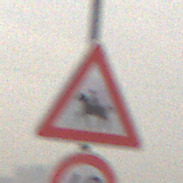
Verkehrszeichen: ReiterRechts
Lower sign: Geschwindigkeit40
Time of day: MorningAfternoon
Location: Outdoor (Suburban)
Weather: Overcast
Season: NotSpecified
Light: Natural